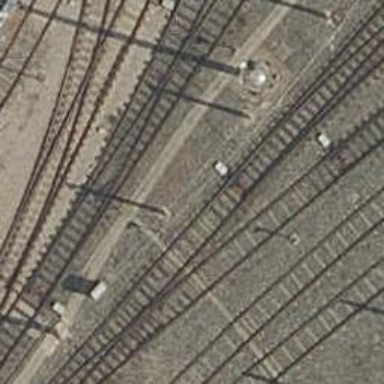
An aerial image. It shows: Railway switch.